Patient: sex M, age 48
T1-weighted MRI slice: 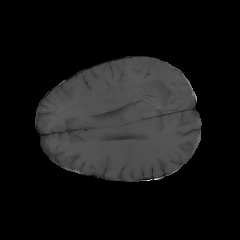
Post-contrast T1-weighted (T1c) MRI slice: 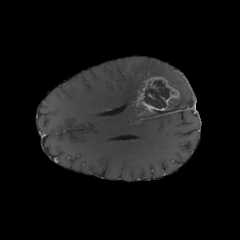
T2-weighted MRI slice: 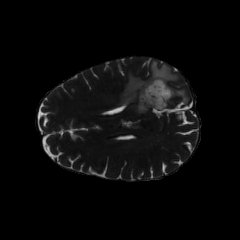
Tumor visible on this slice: yes
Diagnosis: Glioblastoma, IDH-wildtype
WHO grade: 4